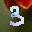
Label: 3